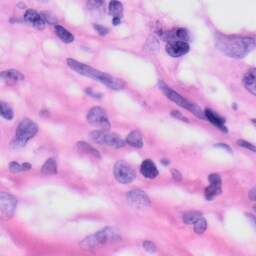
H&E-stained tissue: Skin